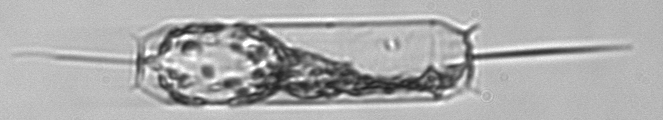
Label: Ditylum_brightwellii